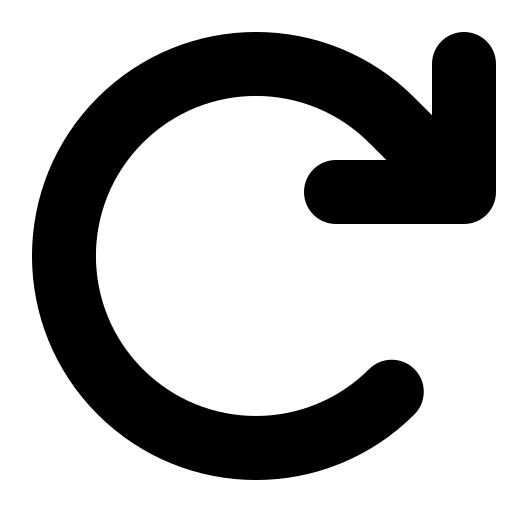
Tags: icon, FontAwesome, fa-icon, solid, arrow, rotate, right